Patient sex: M
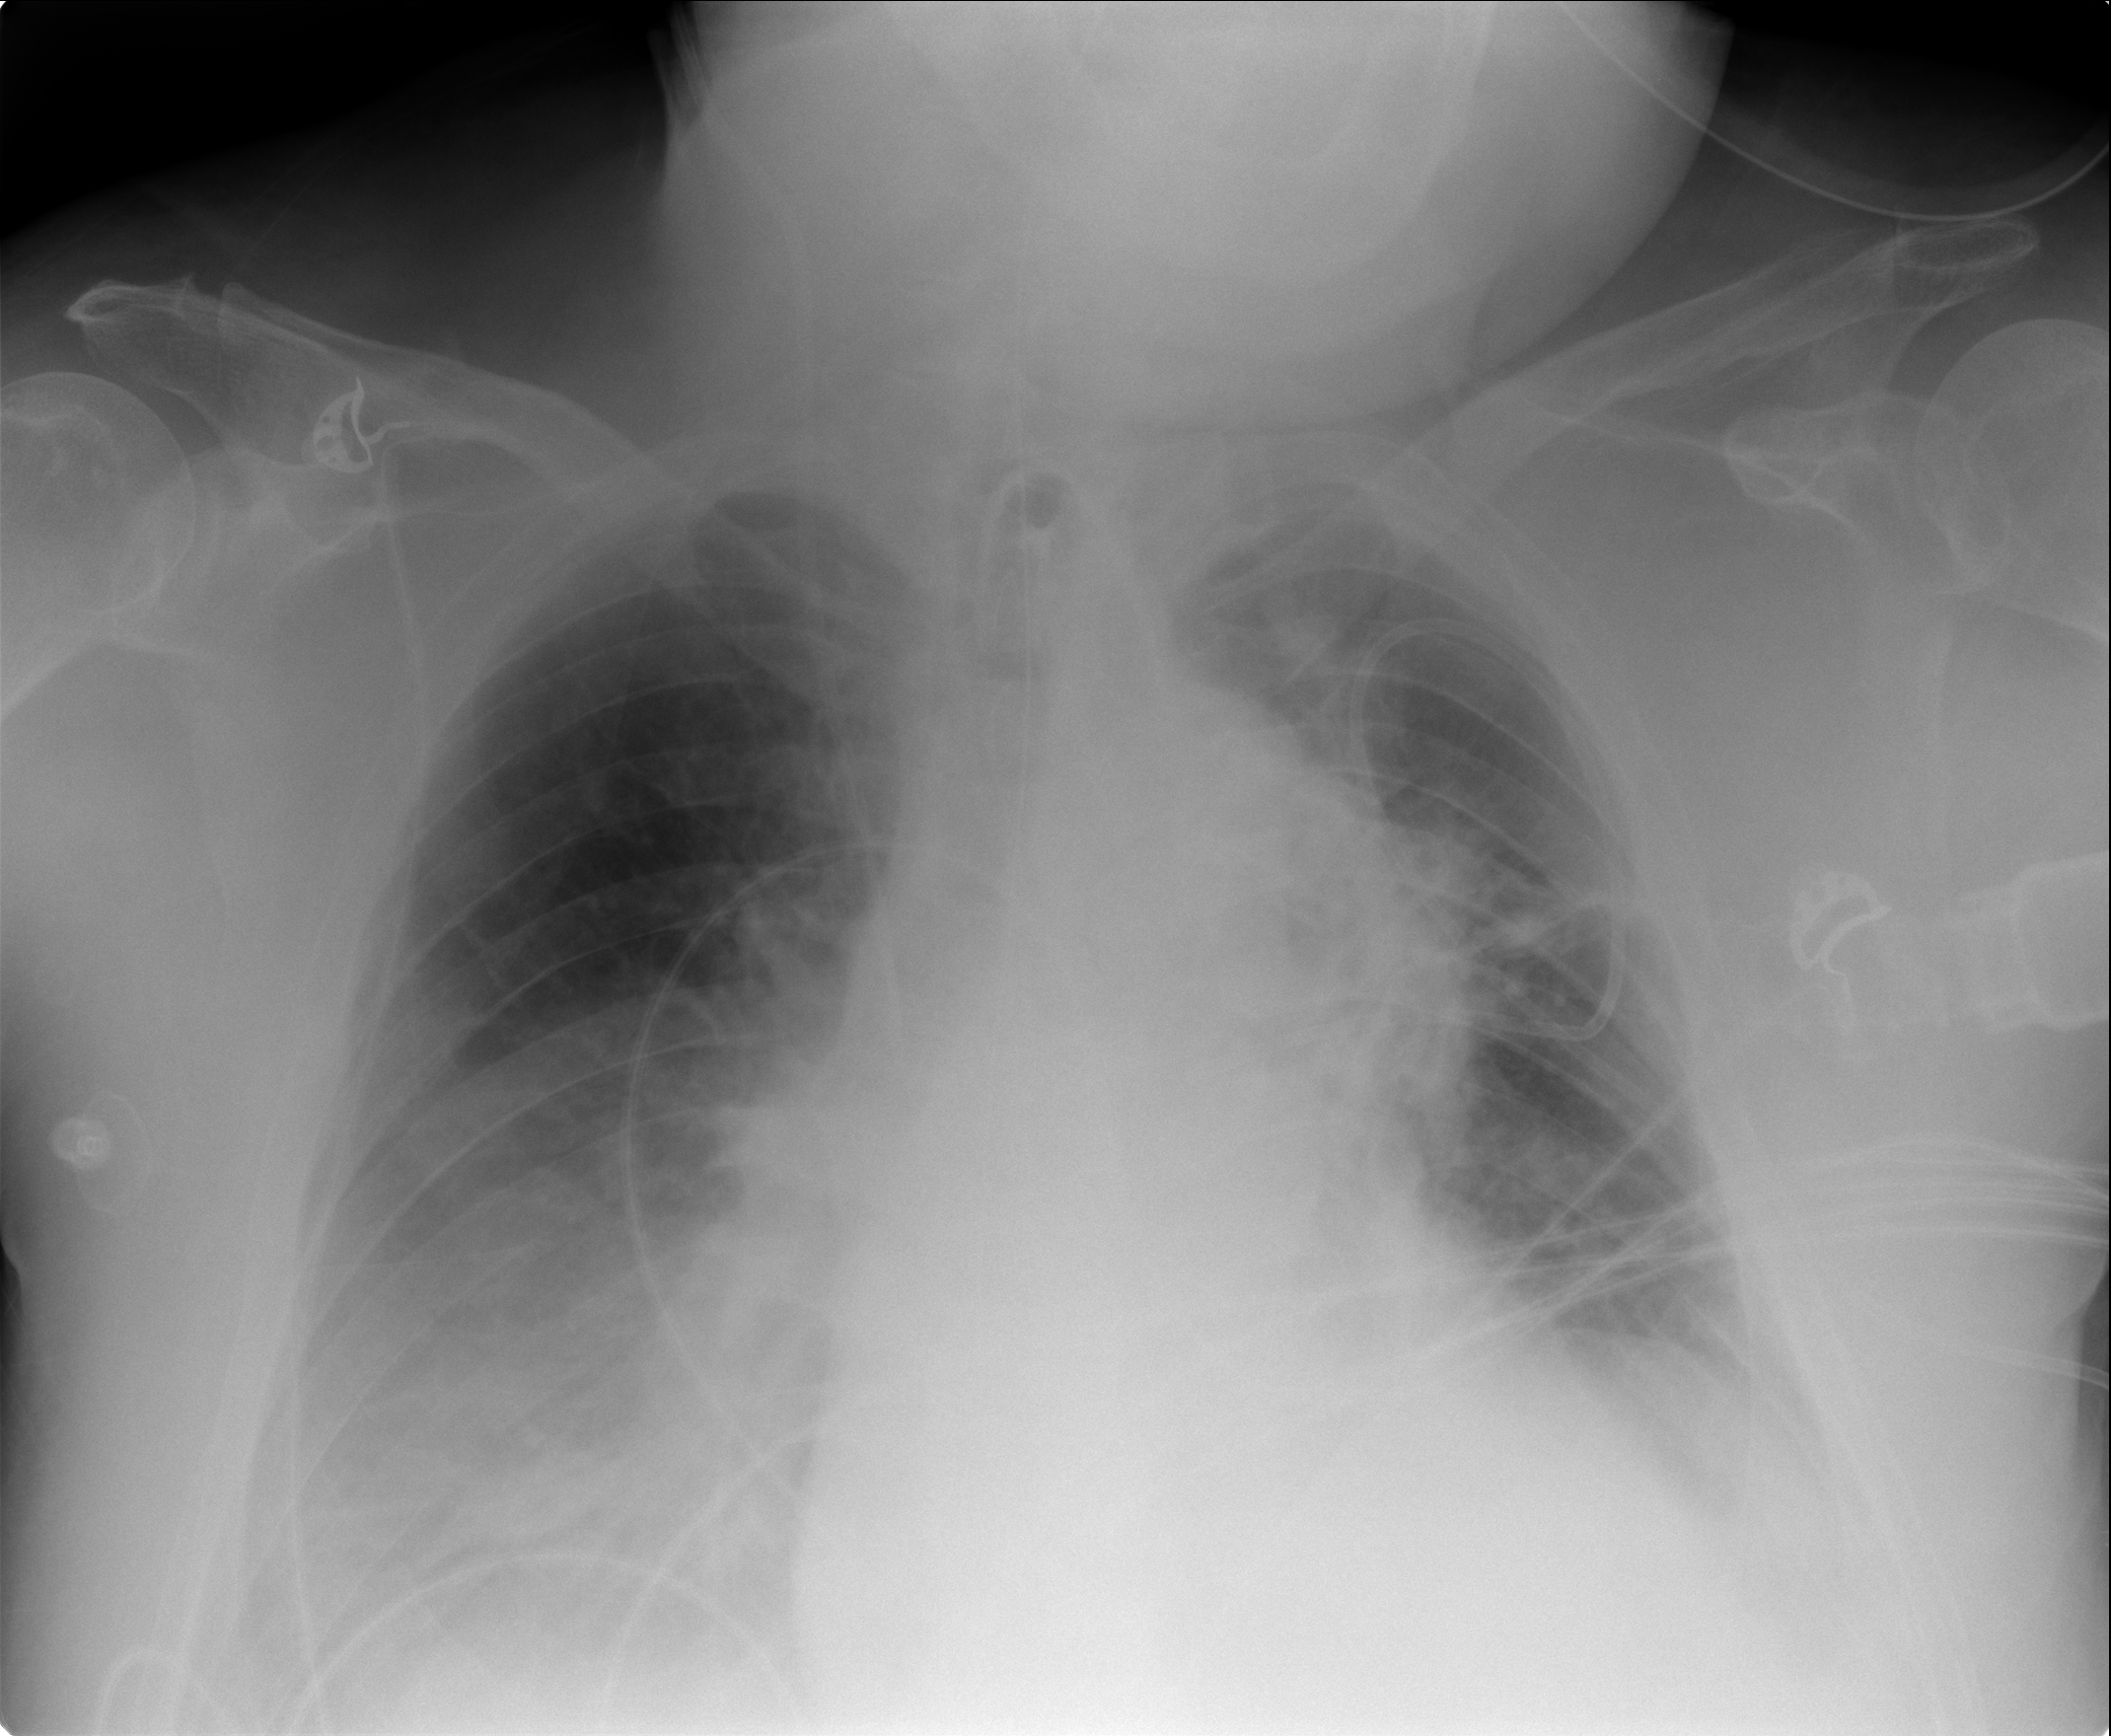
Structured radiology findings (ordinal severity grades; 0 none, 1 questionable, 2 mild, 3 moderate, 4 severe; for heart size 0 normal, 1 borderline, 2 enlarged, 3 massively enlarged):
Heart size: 2
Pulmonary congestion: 2
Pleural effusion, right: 3
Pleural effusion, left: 2
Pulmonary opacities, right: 1
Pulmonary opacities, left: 2
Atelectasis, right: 2
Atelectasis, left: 2